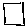
Label: square